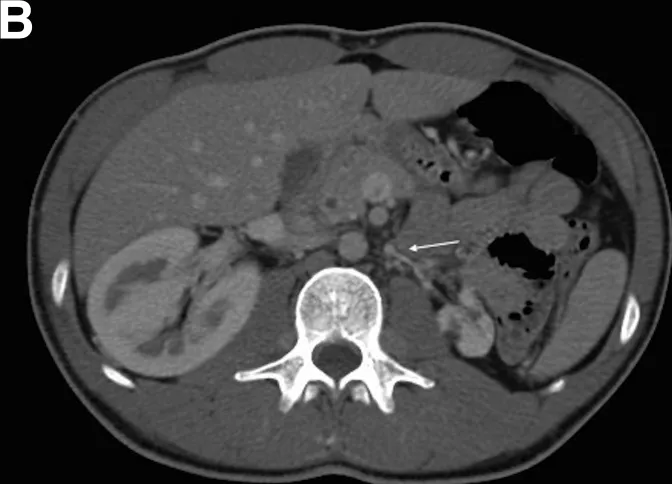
Hypoplastic left renal vein.
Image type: radiology (ct)